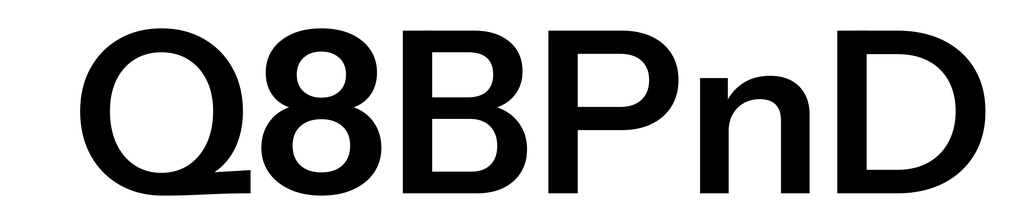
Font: InstrumentSans_SemiBold